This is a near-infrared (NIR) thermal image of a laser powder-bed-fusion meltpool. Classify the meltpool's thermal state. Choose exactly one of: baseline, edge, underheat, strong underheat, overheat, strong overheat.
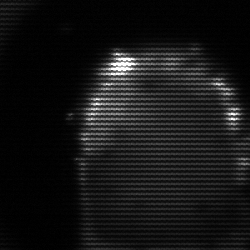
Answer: baseline